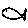
Label: fish